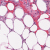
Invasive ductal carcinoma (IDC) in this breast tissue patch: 0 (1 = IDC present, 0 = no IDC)